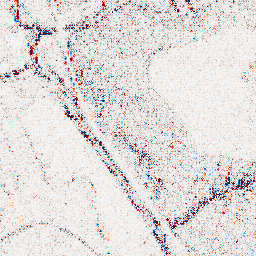
Category: wavelet
Decomposition family: wavelet_reverse_biorthogonal
Decomposition parameters: wavelet: rbio2.4
level: 1
Upsampling method: bicubic
Upsampling parameters: scale: 8
Upsampling scale: 8